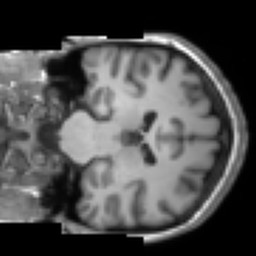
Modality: T1w
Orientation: coronal